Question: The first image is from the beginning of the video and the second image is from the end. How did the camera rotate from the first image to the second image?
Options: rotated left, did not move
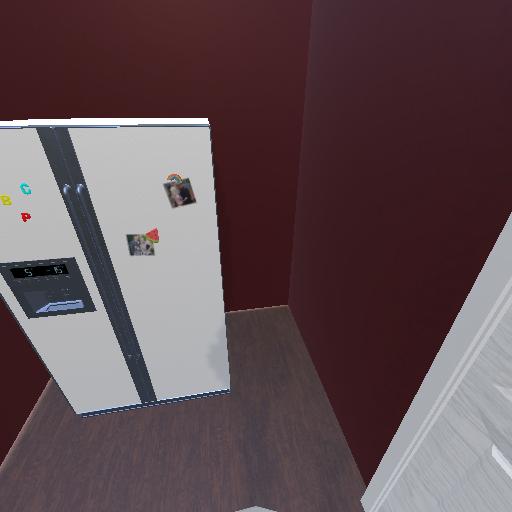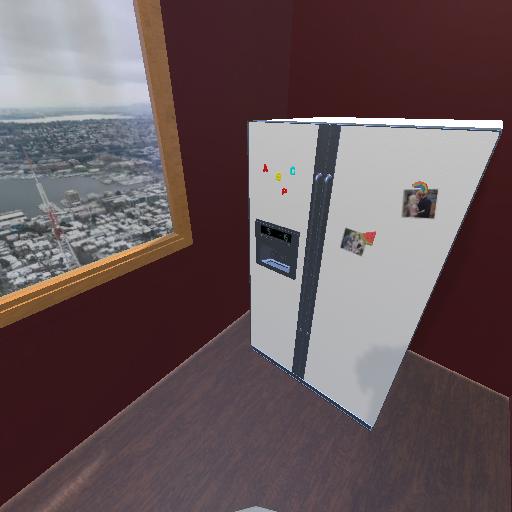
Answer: rotated left